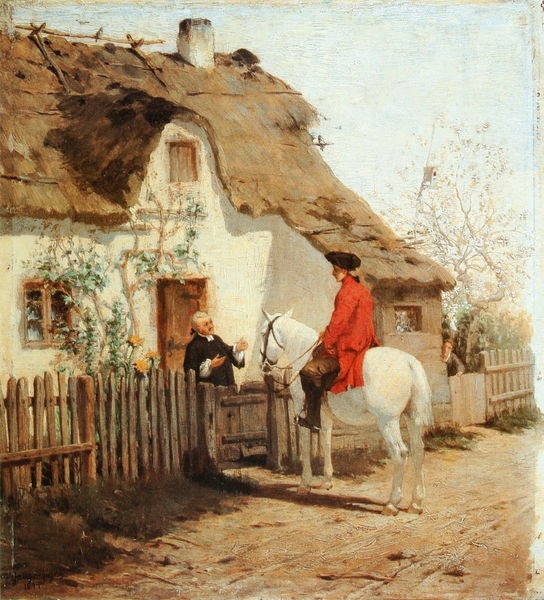
Titel: Reiter und Dorfpfarrer
Künstler: Ignaz Marcel Gaugengigl
Standort: München
Institution: Privatbesitz
Schlagwörter: baum, blau, gemälde, himmel, mann, schatten, weiß, gelb, grün, landschaft, menschen, ocker, sand, sitzen, braun, fenster, frankreich, frau, frisur, holz, hut, licht, männer, schwarz, strasse, stroh, tür, dach, gebäude, haus, rose, rosen, rot, tier, weg, wiese, zaun, gespräch, rock, richter, alte, stehen, bild, bildnis, gesten, öl, strauch, vögel, busch, hütte, pfad, sonne, geistlicher, haare, mantel, adel, esel, genre, kamin, pferd, pony, reiter, schornstein, garten, ranken, beine, hufe, mähne, sattel, schwanz, schweif, steigbügel, zaumzeug, zügel, bein, hintern, sommer, man, zwei, rede, giebel, gartenzaun, latten, idylle, wein, roch, gewächs, grass, tor, spitzweg, reetdach, strohdach, himmle, idyll, uniform, soldat, stiefel, schlamm, schimmel, maultier, biedermeier, besuch, pfarrer, efeu, landhaus, lanschaft, ross, wanderer, pastor, priester, edelmann, rebe, weinrebe, bote, post, haustür, botschaft, vorgarten, nachricht, renesaince, america, dodrf, kobell, mit reiter, puritaner, red, reed, reet, ried, rietdach, rot spitzweg, weißr, sonnenblumen, vogelhaus, vogelhäuschen, stohdach, gartentür, weisses pferd, bbusch, dorfhaus, strohdecke, dach stroh